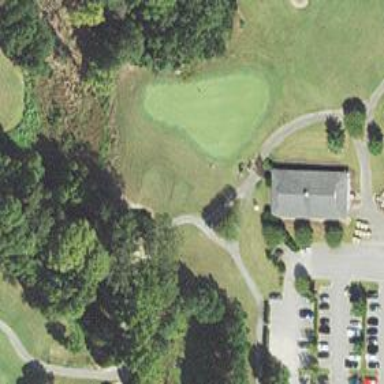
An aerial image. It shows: Path designated for golf carts.